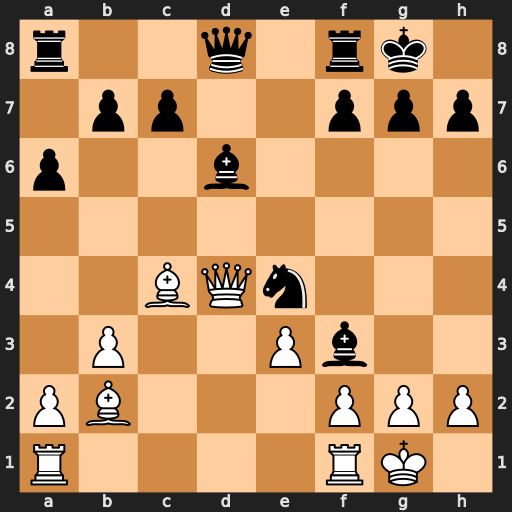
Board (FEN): r2q1rk1/1pp2ppp/p2b4/8/2BQn3/1P2Pb2/PB3PPP/R4RK1
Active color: w
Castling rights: -
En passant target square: -
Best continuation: Qxg7#